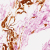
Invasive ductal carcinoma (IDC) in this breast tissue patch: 0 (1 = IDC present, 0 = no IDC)